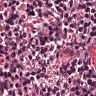
Metastatic tissue present: no